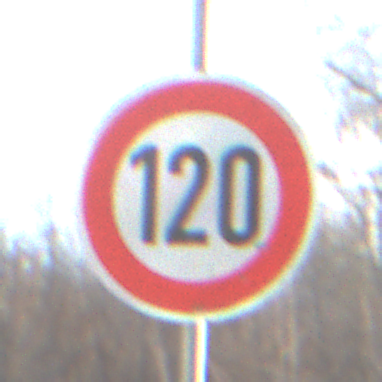
Verkehrszeichen: Geschwindigkeit120
Umgebung: Outdoor, Nature
Tageszeit: MorningAfternoon
Wetter: PartlyCloudy
Licht: Natural
Jahreszeit: NotSpecified
Kontrast: HighContrast